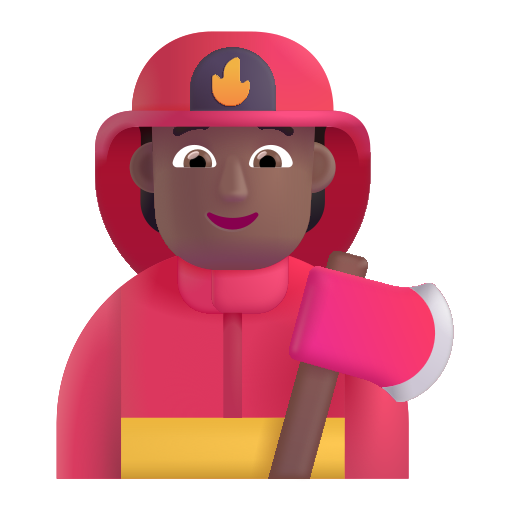
firefighter color  dark